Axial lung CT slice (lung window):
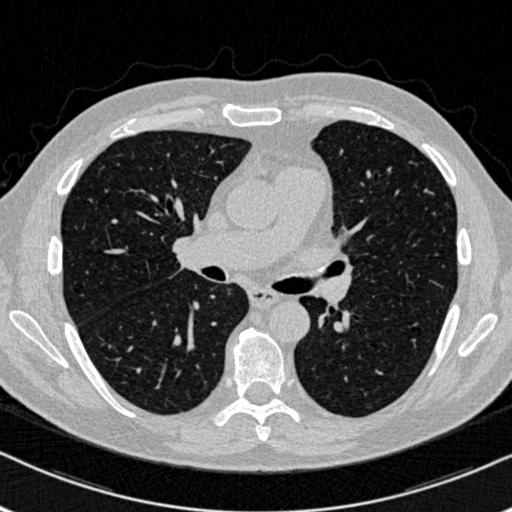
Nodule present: no